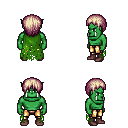
a pixel art fantasy rpg character, male body template, orc, green skin, green tattered cape, gold greaves, white blonde plain hairstyle, maroon shoes, four views (front, back, left, right), 2x2 character sprite sheet, small pixel art, hard edges, no anti-aliasing